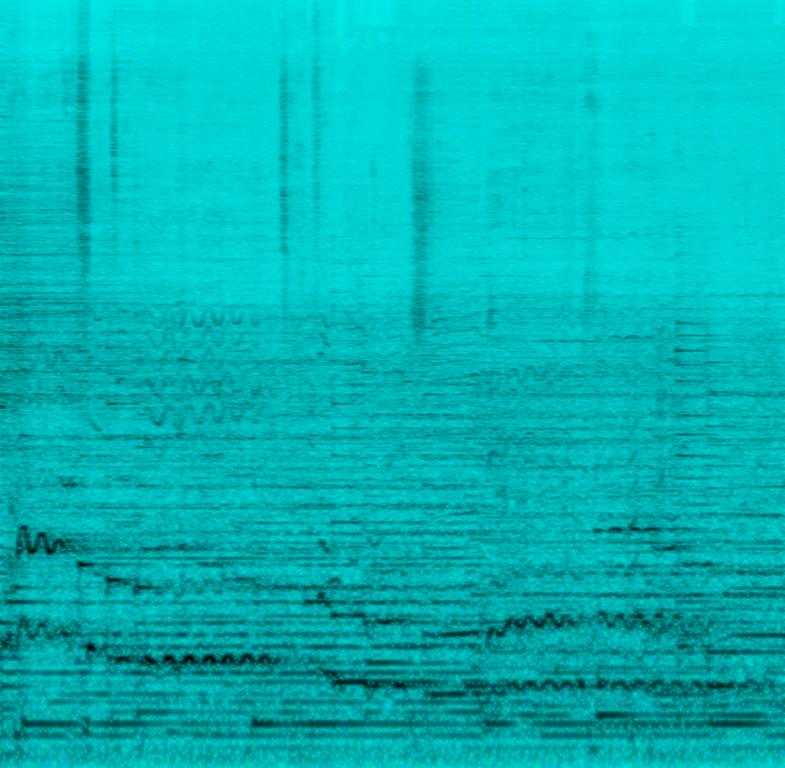
This is a rock opera piece that is being sung by a female vocalist in a medium-to-high pitch range. There is an orchestra playing the melody in the background composed of strings, flute and a piano. The atmosphere of the piece is dreamy and sentimental. It could be used in the soundtrack of a fairytale movie.